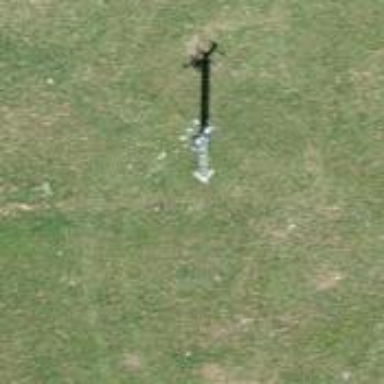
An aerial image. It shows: Power pole.